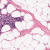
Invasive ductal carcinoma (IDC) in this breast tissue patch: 0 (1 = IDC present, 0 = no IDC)